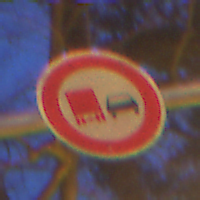
Verkehrszeichen: UeberholverbotKraftfahrzeuge
Umgebung: Outdoor, Urban
Tageszeit: Night
Wetter: Clear
Licht: Artificial
Jahreszeit: NotSpecified
Kontrast: HighContrast